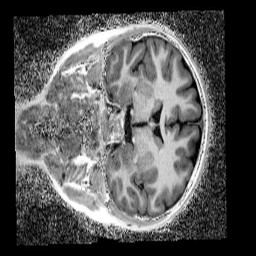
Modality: UNIT1_denoised
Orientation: coronal
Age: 10
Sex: male
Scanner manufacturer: siemens
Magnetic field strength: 3 T
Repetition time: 4 s
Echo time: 0.00299 s